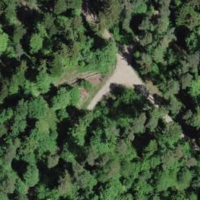
EUNIS habitat code: 44
Species observed at this site:
Corylus avellana